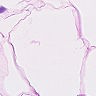
Metastatic tissue present: no